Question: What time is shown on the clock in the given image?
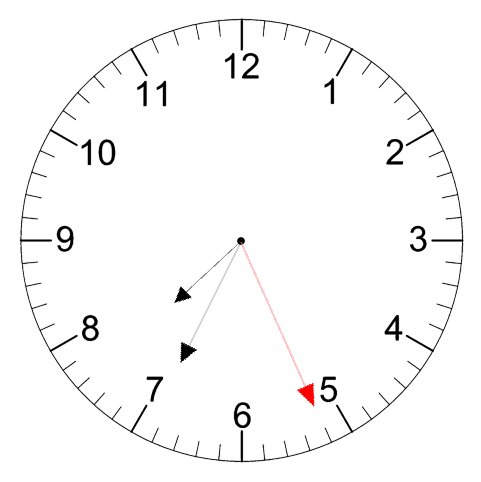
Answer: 07:34:26